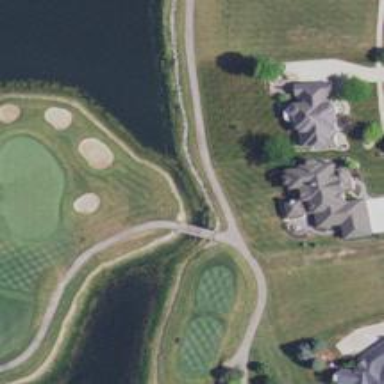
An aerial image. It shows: Service road designated as golf cart path.